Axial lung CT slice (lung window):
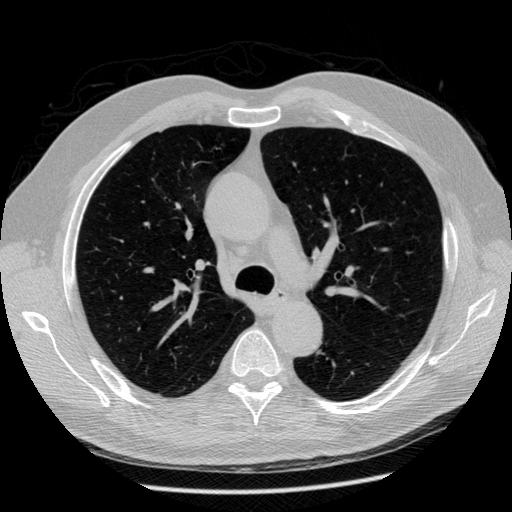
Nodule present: no